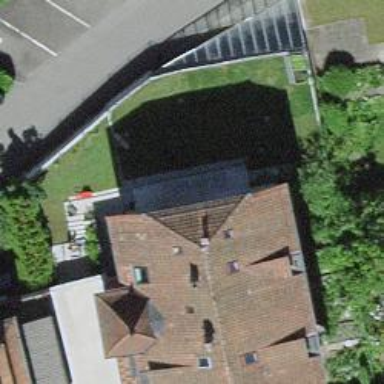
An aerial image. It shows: Residential building with half-hipped roof shape.